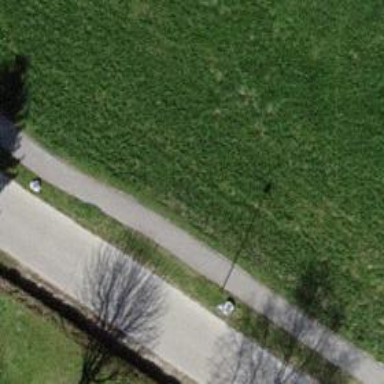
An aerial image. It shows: Asphalt sidewalk along the footway.